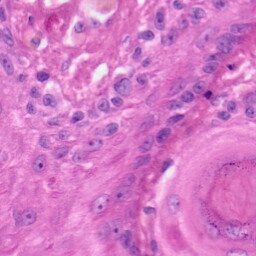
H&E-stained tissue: Skin